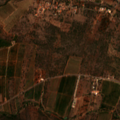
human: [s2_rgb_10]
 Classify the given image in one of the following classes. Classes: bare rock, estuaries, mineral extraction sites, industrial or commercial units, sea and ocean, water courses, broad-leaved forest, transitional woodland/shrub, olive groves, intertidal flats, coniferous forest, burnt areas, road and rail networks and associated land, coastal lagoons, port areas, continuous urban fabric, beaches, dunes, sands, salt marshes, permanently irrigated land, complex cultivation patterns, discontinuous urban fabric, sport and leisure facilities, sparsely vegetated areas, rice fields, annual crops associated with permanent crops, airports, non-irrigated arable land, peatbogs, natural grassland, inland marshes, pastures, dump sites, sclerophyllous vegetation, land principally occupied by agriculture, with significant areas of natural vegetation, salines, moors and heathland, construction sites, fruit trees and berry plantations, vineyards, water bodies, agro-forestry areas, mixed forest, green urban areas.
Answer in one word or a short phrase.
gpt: fruit trees and berry plantations, annual crops associated with permanent crops, sclerophyllous vegetation